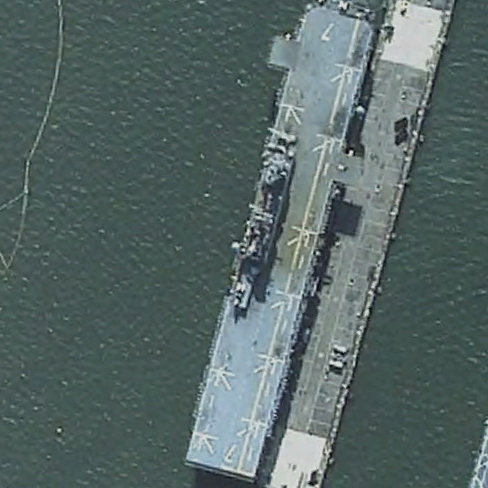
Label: assault